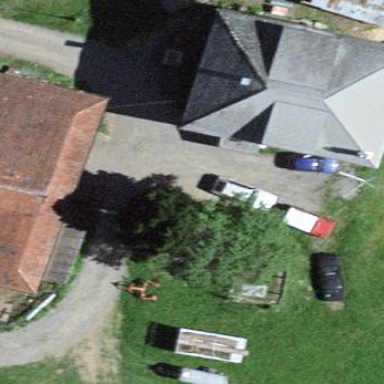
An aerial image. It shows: Simple house.